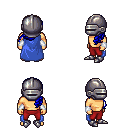
a pixel art fantasy rpg character, male body template, human, tanned skin, blue cape, red pants, blue left-swept hairstyle, metal helm, white cloth bracers, metal boots, four views (front, back, left, right), 2x2 character sprite sheet, small pixel art, hard edges, no anti-aliasing